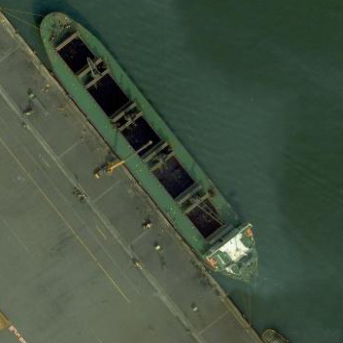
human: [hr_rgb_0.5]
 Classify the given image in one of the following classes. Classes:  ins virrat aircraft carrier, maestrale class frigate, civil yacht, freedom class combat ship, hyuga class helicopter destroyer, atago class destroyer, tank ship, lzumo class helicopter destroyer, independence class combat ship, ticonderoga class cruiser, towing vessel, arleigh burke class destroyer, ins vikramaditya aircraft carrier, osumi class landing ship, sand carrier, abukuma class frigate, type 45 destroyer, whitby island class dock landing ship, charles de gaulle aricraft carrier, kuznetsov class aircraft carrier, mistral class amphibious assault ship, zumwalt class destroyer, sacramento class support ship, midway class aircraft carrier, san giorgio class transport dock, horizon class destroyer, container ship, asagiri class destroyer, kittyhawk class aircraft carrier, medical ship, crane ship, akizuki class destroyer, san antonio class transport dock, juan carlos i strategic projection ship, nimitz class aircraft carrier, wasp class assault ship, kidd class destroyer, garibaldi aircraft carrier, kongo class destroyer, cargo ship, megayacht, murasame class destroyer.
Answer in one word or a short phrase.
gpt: Sand carrier